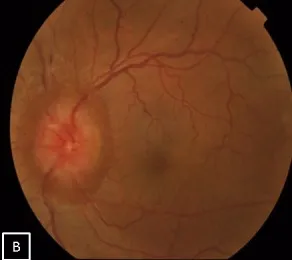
Left eye. Showing bilateral optic disc edema suggestive of papilledema.
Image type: ophthalmic_imaging (fundus_photograph)